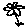
Label: flower